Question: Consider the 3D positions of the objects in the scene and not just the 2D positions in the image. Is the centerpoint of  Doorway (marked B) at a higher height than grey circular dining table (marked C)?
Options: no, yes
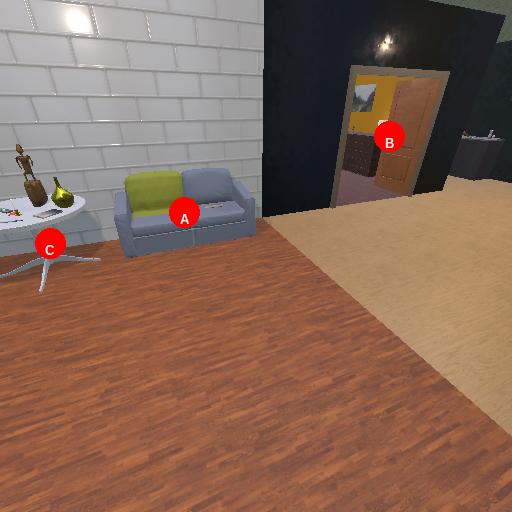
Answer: no